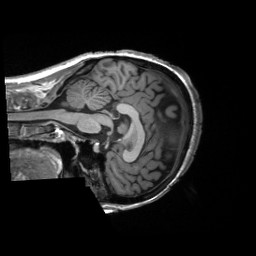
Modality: T1w
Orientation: sagittal
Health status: healthy
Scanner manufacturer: siemens
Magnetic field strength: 3 T
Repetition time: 2.3 s
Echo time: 0.00228 s